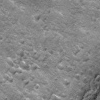
Atmospheric dust classification: not_dusty